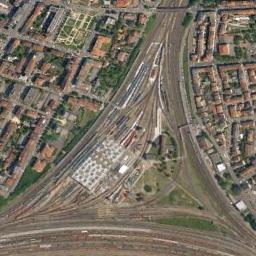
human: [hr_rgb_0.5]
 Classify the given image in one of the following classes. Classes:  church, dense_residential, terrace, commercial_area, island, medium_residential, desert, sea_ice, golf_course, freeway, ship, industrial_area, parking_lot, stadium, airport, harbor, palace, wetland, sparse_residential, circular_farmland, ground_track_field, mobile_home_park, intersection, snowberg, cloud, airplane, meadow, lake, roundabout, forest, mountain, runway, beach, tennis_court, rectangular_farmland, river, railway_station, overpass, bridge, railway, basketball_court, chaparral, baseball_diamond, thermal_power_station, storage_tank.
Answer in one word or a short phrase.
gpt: railway_station